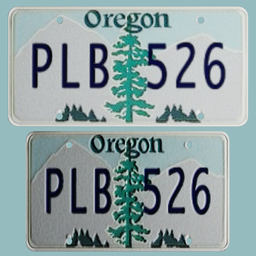
Label: mechanical